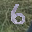
Label: 6